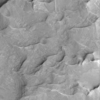
Label: not_dusty